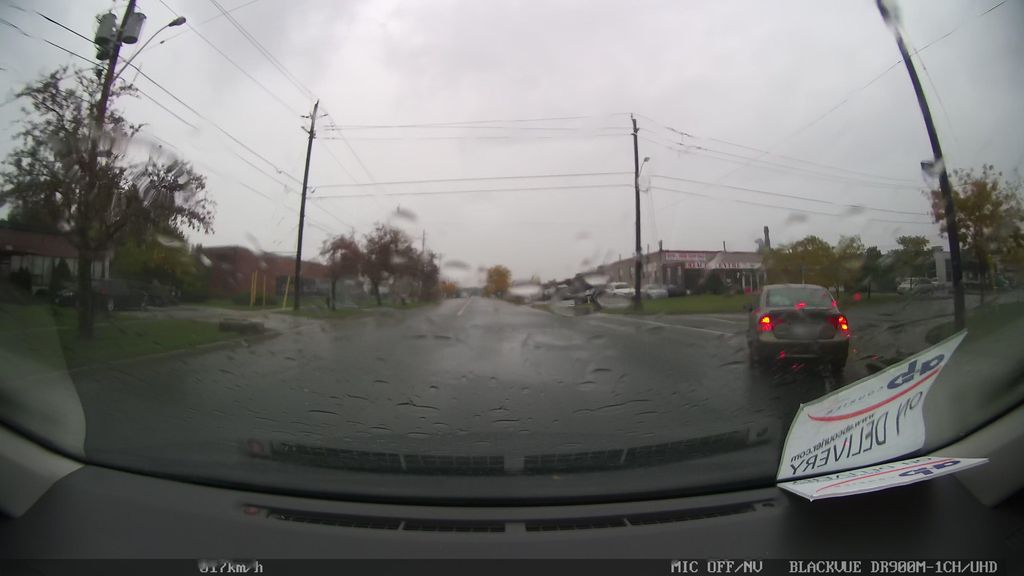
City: toronto